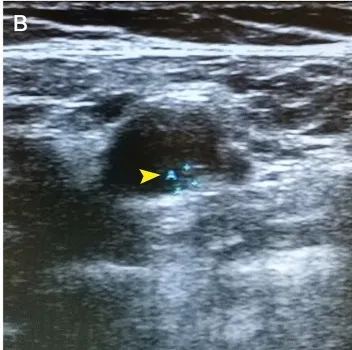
Cervical color doppler ultrasonography revealing atherosclerotic plaques (A,B, arrowheads) of the left internal carotid artery.
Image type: radiology (ultrasound)